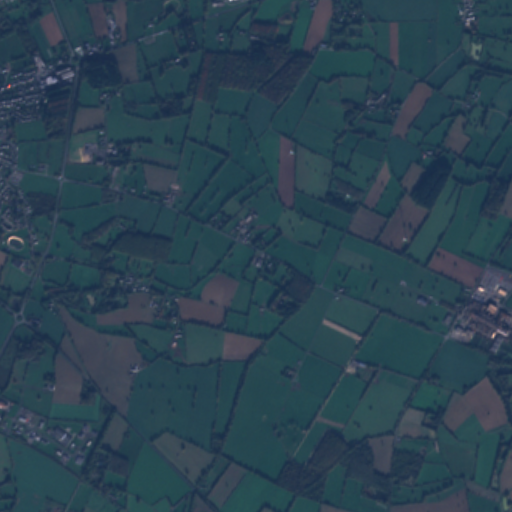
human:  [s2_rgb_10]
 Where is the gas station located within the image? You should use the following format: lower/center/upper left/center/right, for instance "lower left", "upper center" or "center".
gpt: The gas station is located in the upper left of the image.
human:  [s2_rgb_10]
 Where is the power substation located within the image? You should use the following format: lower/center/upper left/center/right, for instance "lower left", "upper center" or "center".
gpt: The power substation is located in the upper left of the image.
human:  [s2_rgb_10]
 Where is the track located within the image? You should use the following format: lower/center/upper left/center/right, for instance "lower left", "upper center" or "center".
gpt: The track is located in the center left of the image.
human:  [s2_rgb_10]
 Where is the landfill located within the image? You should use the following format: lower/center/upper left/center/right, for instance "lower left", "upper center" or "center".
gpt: There is no landfill in the image.